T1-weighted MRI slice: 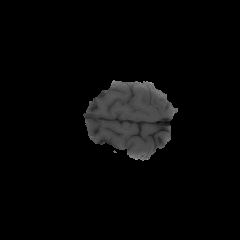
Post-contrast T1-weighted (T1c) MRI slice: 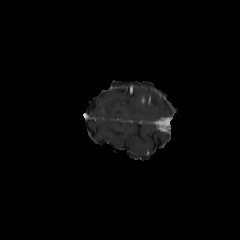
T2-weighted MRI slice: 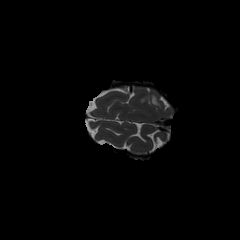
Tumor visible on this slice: yes